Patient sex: F
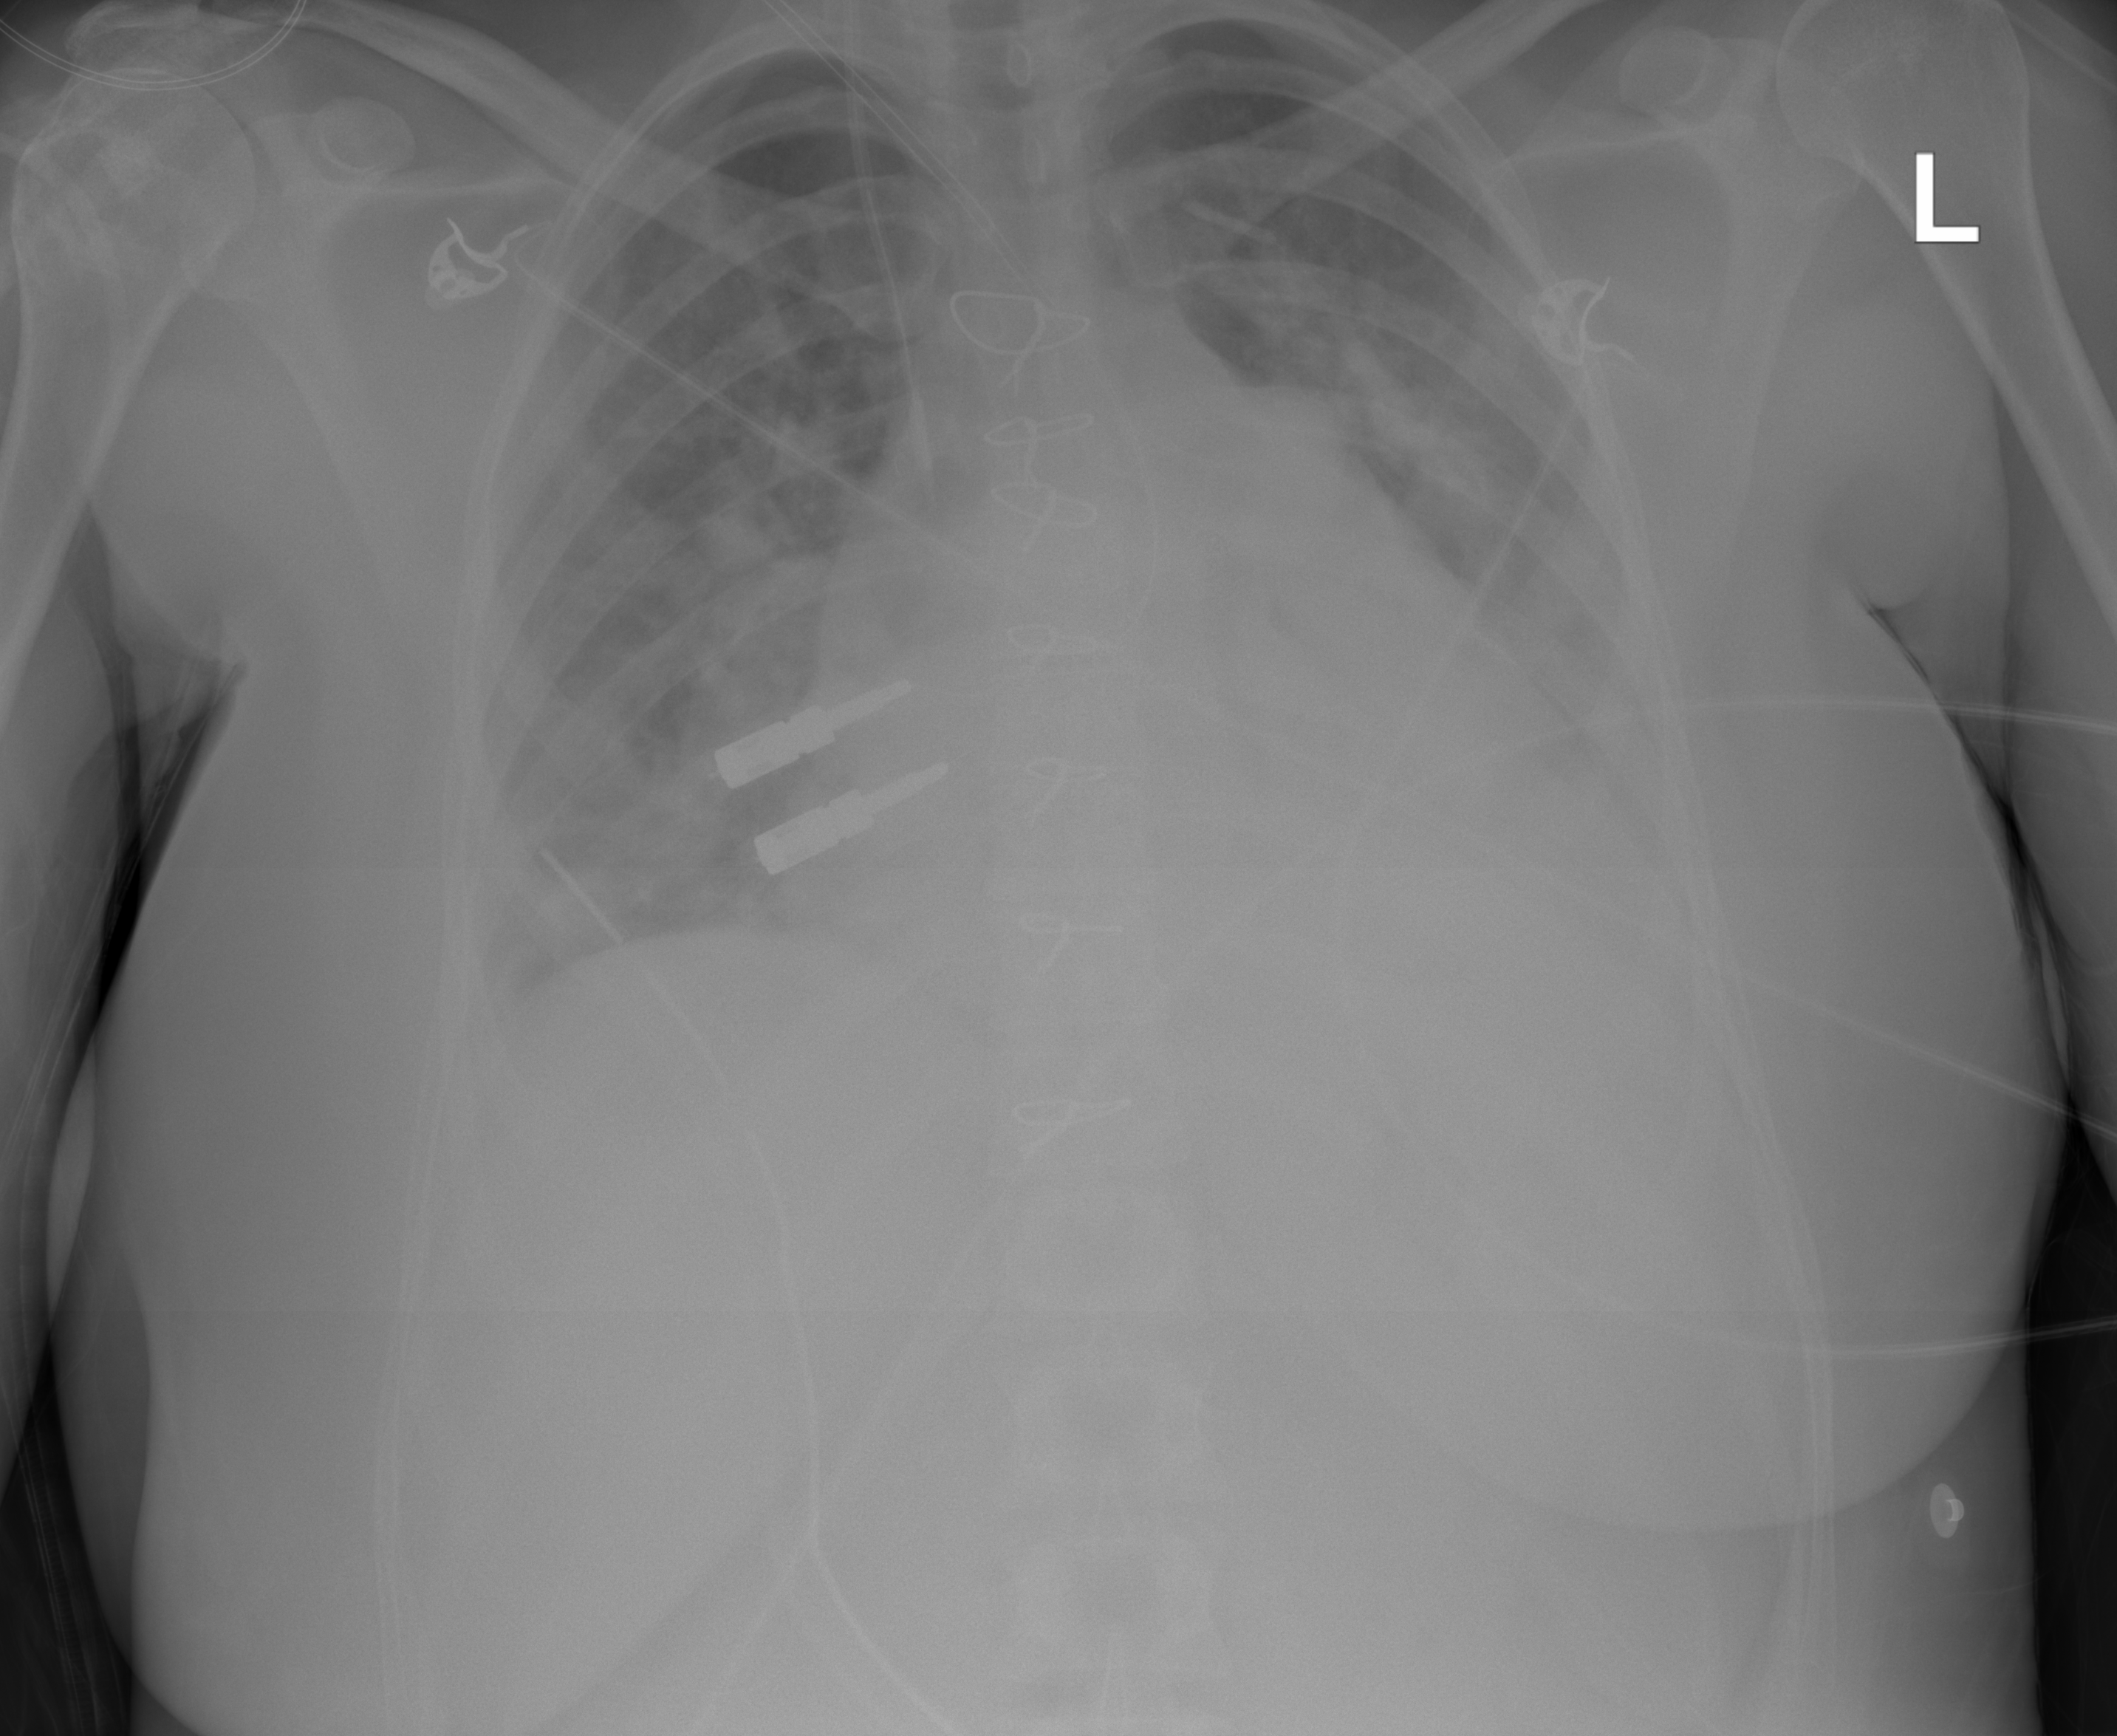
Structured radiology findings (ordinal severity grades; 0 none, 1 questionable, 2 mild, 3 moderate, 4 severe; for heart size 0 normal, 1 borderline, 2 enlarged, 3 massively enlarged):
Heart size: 2
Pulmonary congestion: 2
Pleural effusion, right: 1
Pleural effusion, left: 2
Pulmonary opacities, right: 2
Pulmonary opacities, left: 2
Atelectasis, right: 2
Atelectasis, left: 2